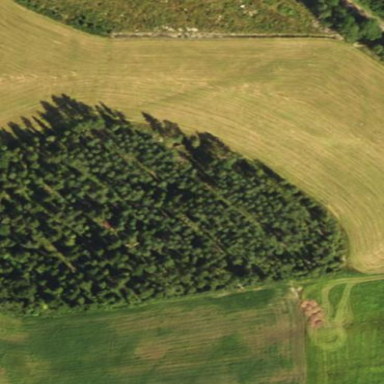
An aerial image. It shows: Forest area.